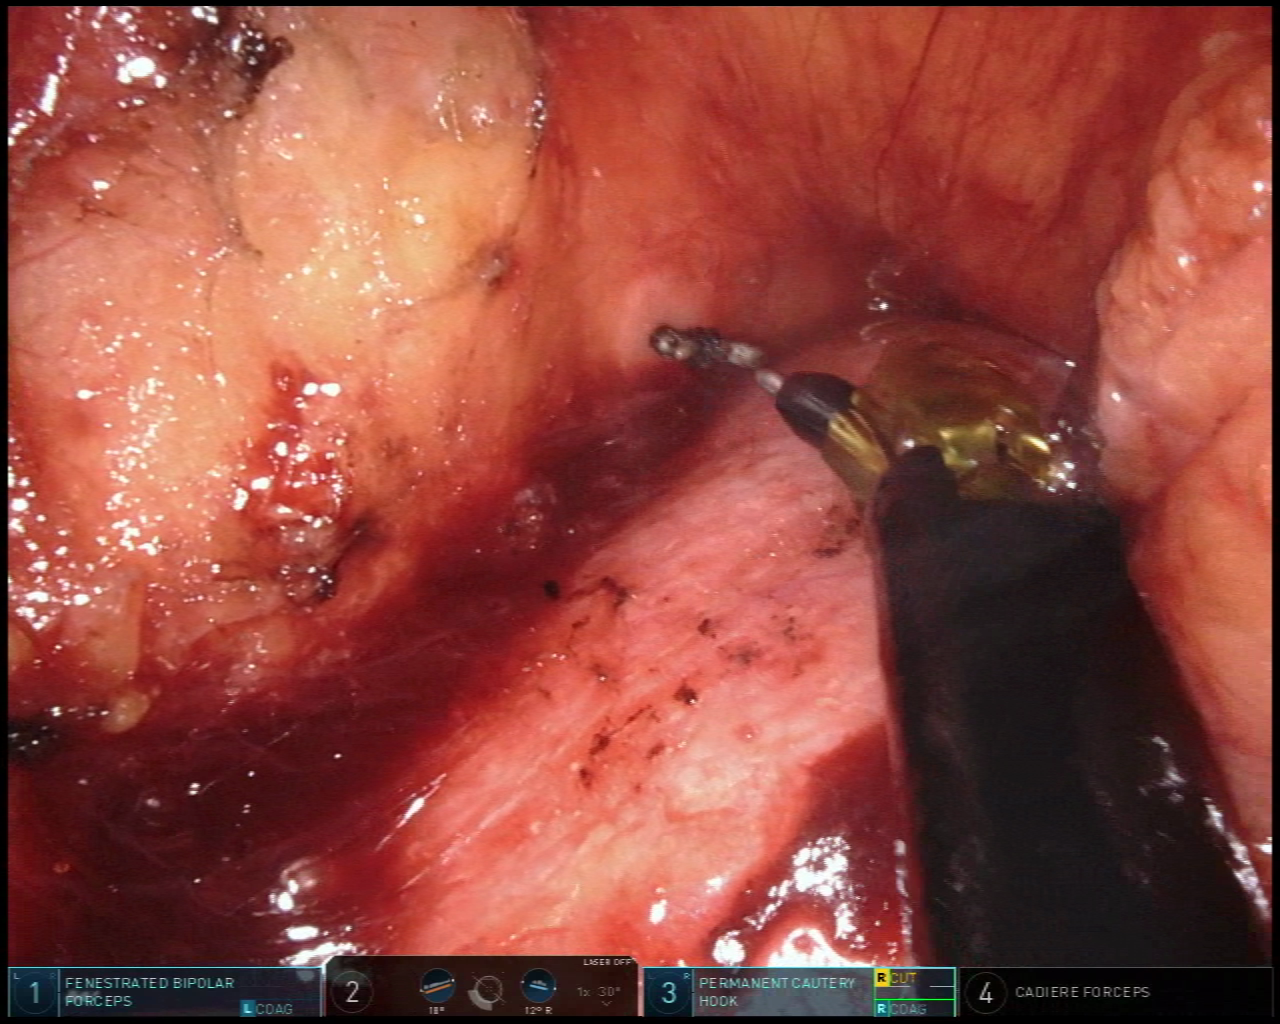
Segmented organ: pancreas
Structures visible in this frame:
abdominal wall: no
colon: no
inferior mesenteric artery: no
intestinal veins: no
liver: no
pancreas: yes
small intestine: no
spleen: no
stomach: no
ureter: no
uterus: no
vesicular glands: no